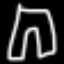
Label: pants